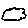
Label: cloud